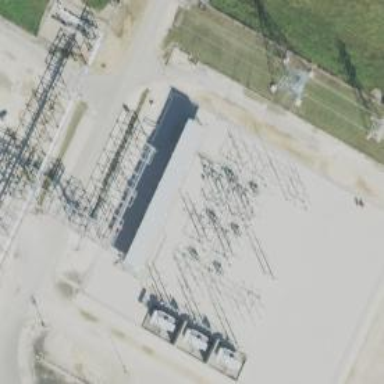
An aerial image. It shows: Switch used for power control.